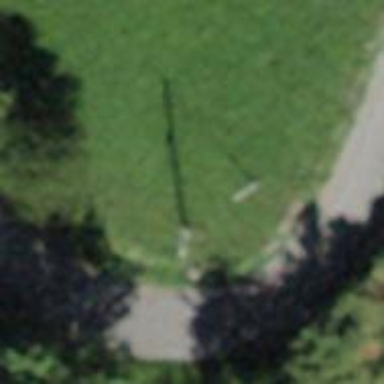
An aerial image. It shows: Power pole.